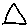
Label: triangle